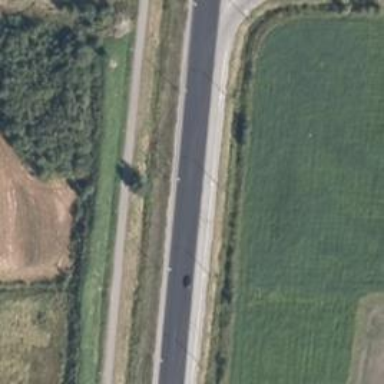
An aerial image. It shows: Trunk link highway.